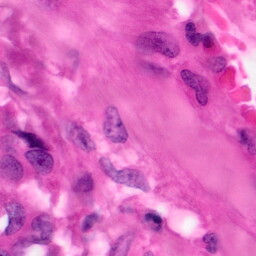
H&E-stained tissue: Pancreatic